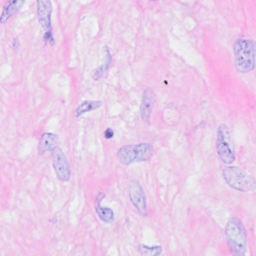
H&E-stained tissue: Breast